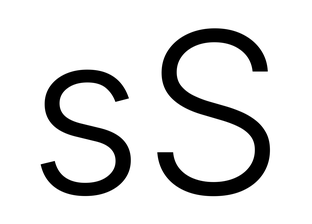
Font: Inter_Light